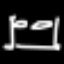
Label: bed